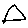
Label: triangle